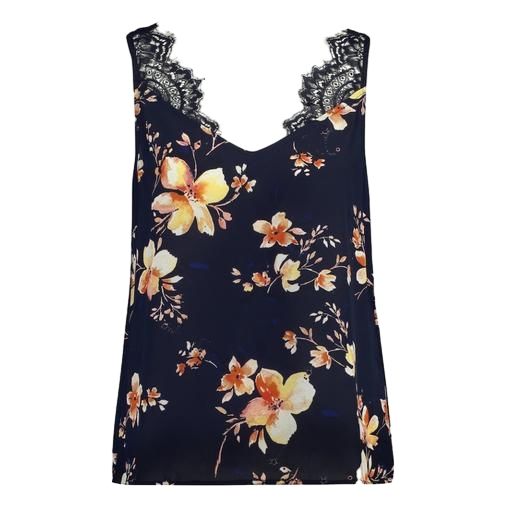
multicolor vila brown lace detail cami, black floral print cami, blue floral-print tank top, white background